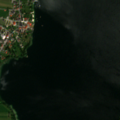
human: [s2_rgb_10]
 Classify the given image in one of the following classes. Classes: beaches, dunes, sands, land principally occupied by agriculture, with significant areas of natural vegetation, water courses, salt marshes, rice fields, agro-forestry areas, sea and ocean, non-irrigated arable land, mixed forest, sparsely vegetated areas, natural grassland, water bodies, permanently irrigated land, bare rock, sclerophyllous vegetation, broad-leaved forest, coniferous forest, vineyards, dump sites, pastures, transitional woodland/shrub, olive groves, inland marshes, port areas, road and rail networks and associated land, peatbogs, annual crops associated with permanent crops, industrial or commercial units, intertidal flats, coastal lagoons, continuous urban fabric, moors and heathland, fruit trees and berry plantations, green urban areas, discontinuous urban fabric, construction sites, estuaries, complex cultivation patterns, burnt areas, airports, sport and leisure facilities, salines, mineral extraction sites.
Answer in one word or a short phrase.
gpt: discontinuous urban fabric, pastures, water bodies